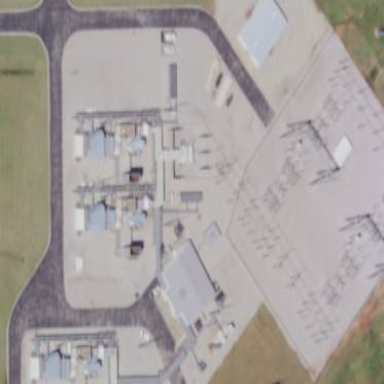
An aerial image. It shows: Generation substation.